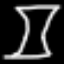
Label: hourglass